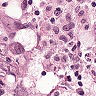
Metastatic tissue present: yes